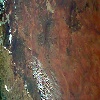
Label: land